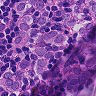
Metastatic tissue present: yes